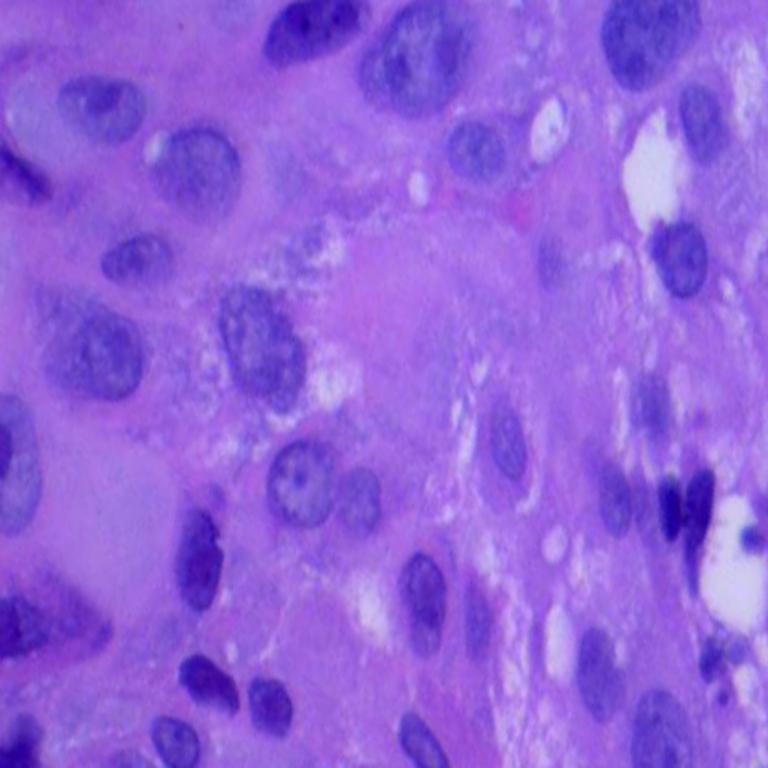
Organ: lung
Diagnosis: squamous carcinomas